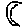
Label: moon